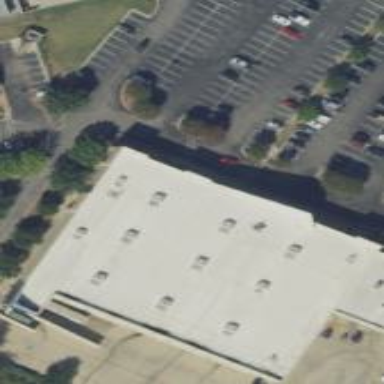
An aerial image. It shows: Retail building.